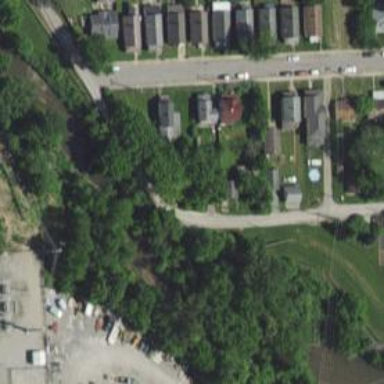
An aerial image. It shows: Alleyway designated as service road.